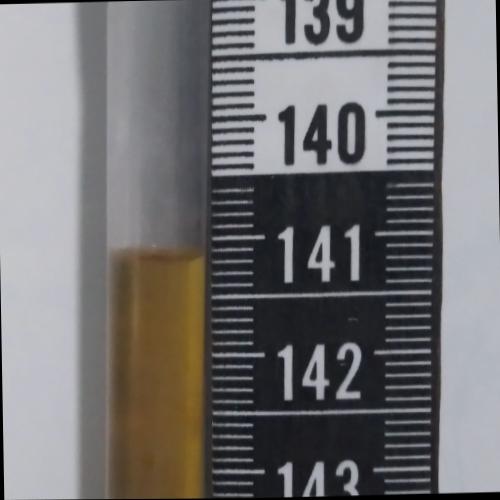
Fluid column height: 141.2 cm